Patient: sex M, age 71
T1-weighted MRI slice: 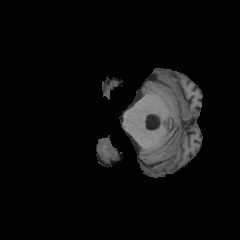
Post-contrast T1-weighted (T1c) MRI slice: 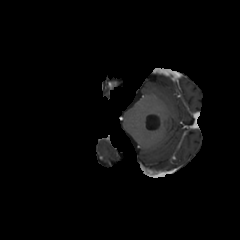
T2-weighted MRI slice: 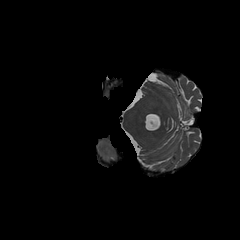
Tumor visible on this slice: yes
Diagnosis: Glioblastoma, IDH-wildtype
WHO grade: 4